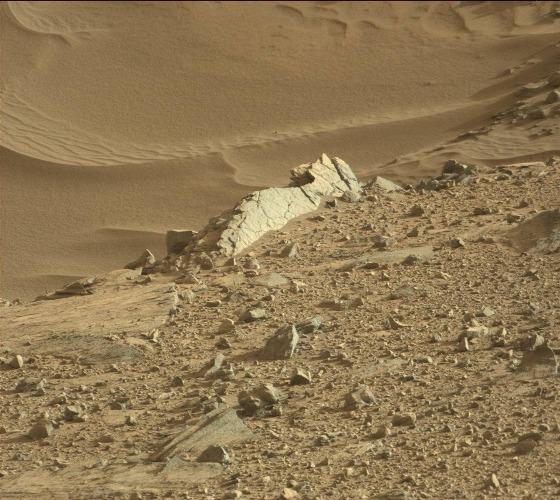
Terrain classes present: Bedrock, Gravel / Sand / Soil, Rock, Shadow